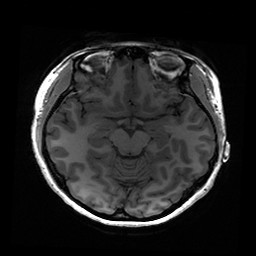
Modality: T1w
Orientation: sagittal